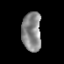
Tissue: prostate
Cell type: Epithelial cells
Senescence score: 0.3224
Nuclear area (px): 741
Mean DAPI intensity: 138.417